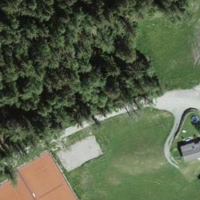
EUNIS habitat code: 23
Species observed at this site:
Euphorbia cyparissias
Corvus corax